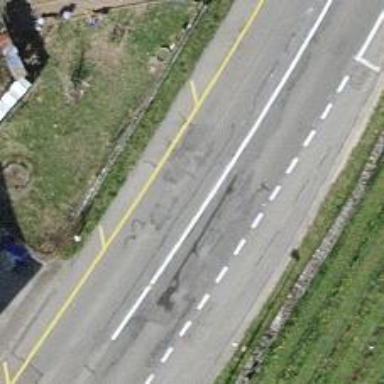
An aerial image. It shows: Bus stop with platform for public transport.